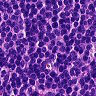
Metastatic tissue present: no